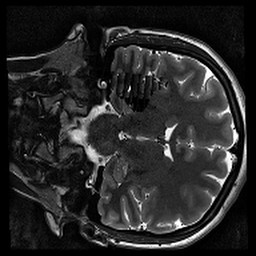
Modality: T2w
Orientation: coronal